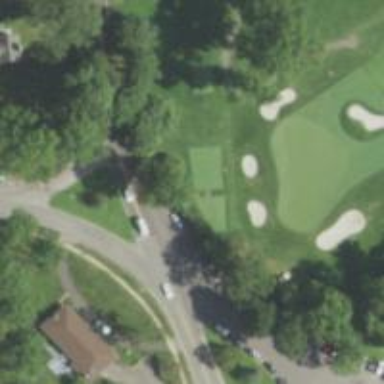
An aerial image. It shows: Golf tee.